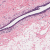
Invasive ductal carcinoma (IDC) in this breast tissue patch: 0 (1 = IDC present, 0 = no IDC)